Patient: sex F, age 74
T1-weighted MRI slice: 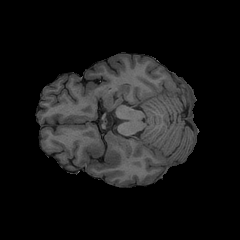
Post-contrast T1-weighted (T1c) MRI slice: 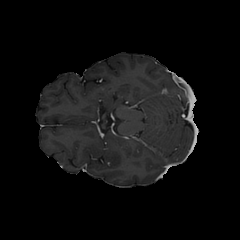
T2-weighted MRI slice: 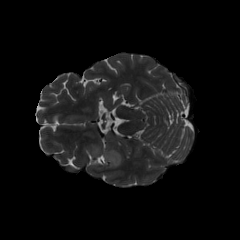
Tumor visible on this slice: yes
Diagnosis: Glioblastoma, IDH-wildtype
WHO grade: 4